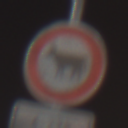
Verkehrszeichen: VerbotViehtrieb
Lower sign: ZeitangabenMitBeschraenkungAufWochentage4
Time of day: Night
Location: Outdoor (Urban)
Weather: PartlyCloudy
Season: NotSpecified
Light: Artificial